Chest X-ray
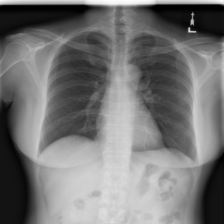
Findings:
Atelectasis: negative
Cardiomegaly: negative
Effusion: negative
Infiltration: negative
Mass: negative
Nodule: negative
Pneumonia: negative
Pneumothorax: negative
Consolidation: negative
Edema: negative
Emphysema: negative
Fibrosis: negative
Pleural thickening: negative
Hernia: negative